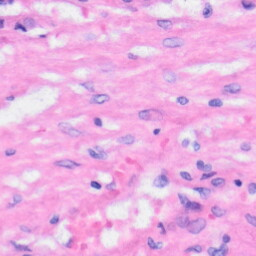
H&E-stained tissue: Liver